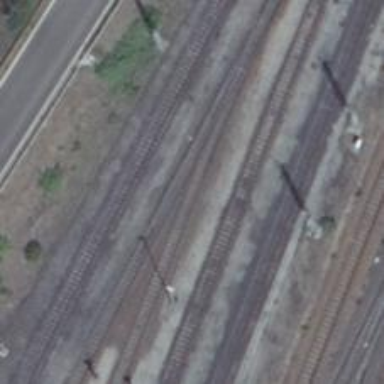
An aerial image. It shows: Rail yard with electrified contact lines for the trains.